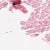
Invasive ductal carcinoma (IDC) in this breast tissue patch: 0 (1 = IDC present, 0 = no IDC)